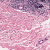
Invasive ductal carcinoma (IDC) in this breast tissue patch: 0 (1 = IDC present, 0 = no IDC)